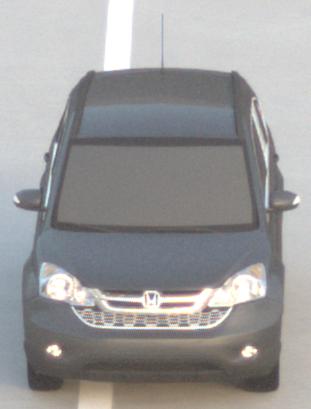
Make: Honda
Model: CR-V
Detailed model: CR-V (III) (04/10 - 10/12)
Model produced from: 2010
Model produced until: 2012
Doors: 5
Color: gray
Road condition: dry road
Daytime: sunrise or sunset
Contrast: low contrast